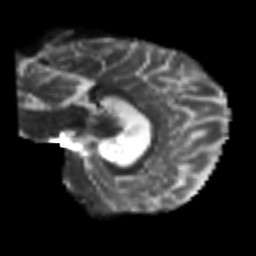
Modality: T2w
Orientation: sagittal
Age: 31
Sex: female
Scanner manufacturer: siemens
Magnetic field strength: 3 T
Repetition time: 7.7 s
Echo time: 0.09 s